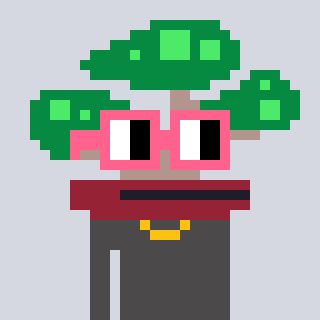
a pixel art character with square pink glasses, a bonsai-shaped head and a grayscale-colored body on a cool background